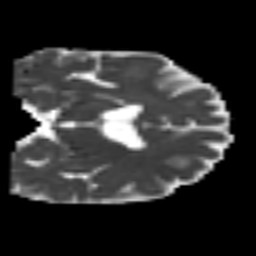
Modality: MD
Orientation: coronal
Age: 59
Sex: male
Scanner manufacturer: siemens
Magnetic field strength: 3 T
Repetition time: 4.999 s
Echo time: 0.07946 s